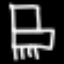
Label: chair